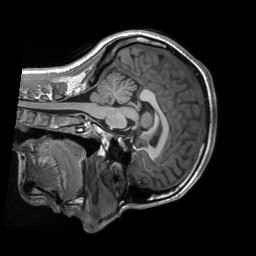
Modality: T1w
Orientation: sagittal
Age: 25
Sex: female
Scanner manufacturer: siemens
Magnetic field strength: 3 T
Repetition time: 2.53 s
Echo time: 0.00219 s